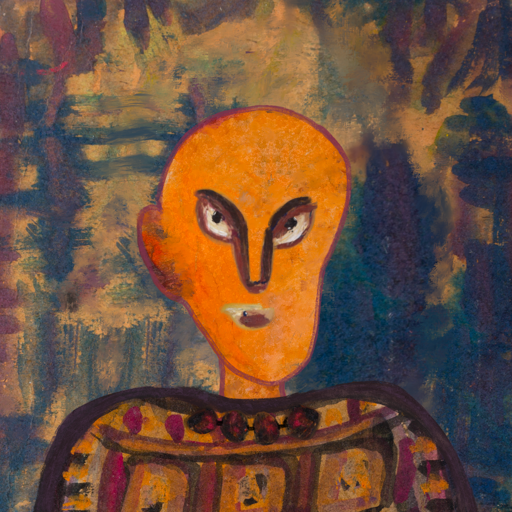
Background: InTheSun, Head And Neck Front: Hypocrite, Face Front: After_Raid, Bust: Doll, Hair Front: Blank, Head Accessory: Blank, Second Necklace: Blank, Necklace: Mosgoul, Baby: Blank